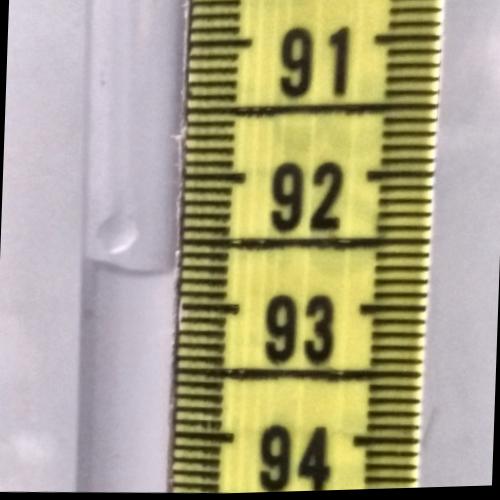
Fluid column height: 92.7 cm